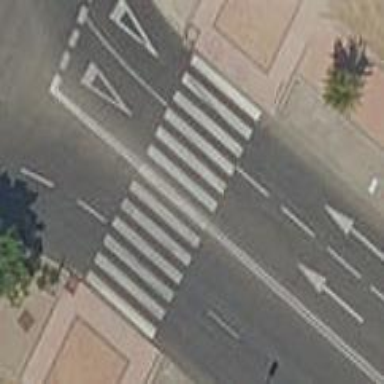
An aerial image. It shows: Zebra crossing on footway.